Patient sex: M
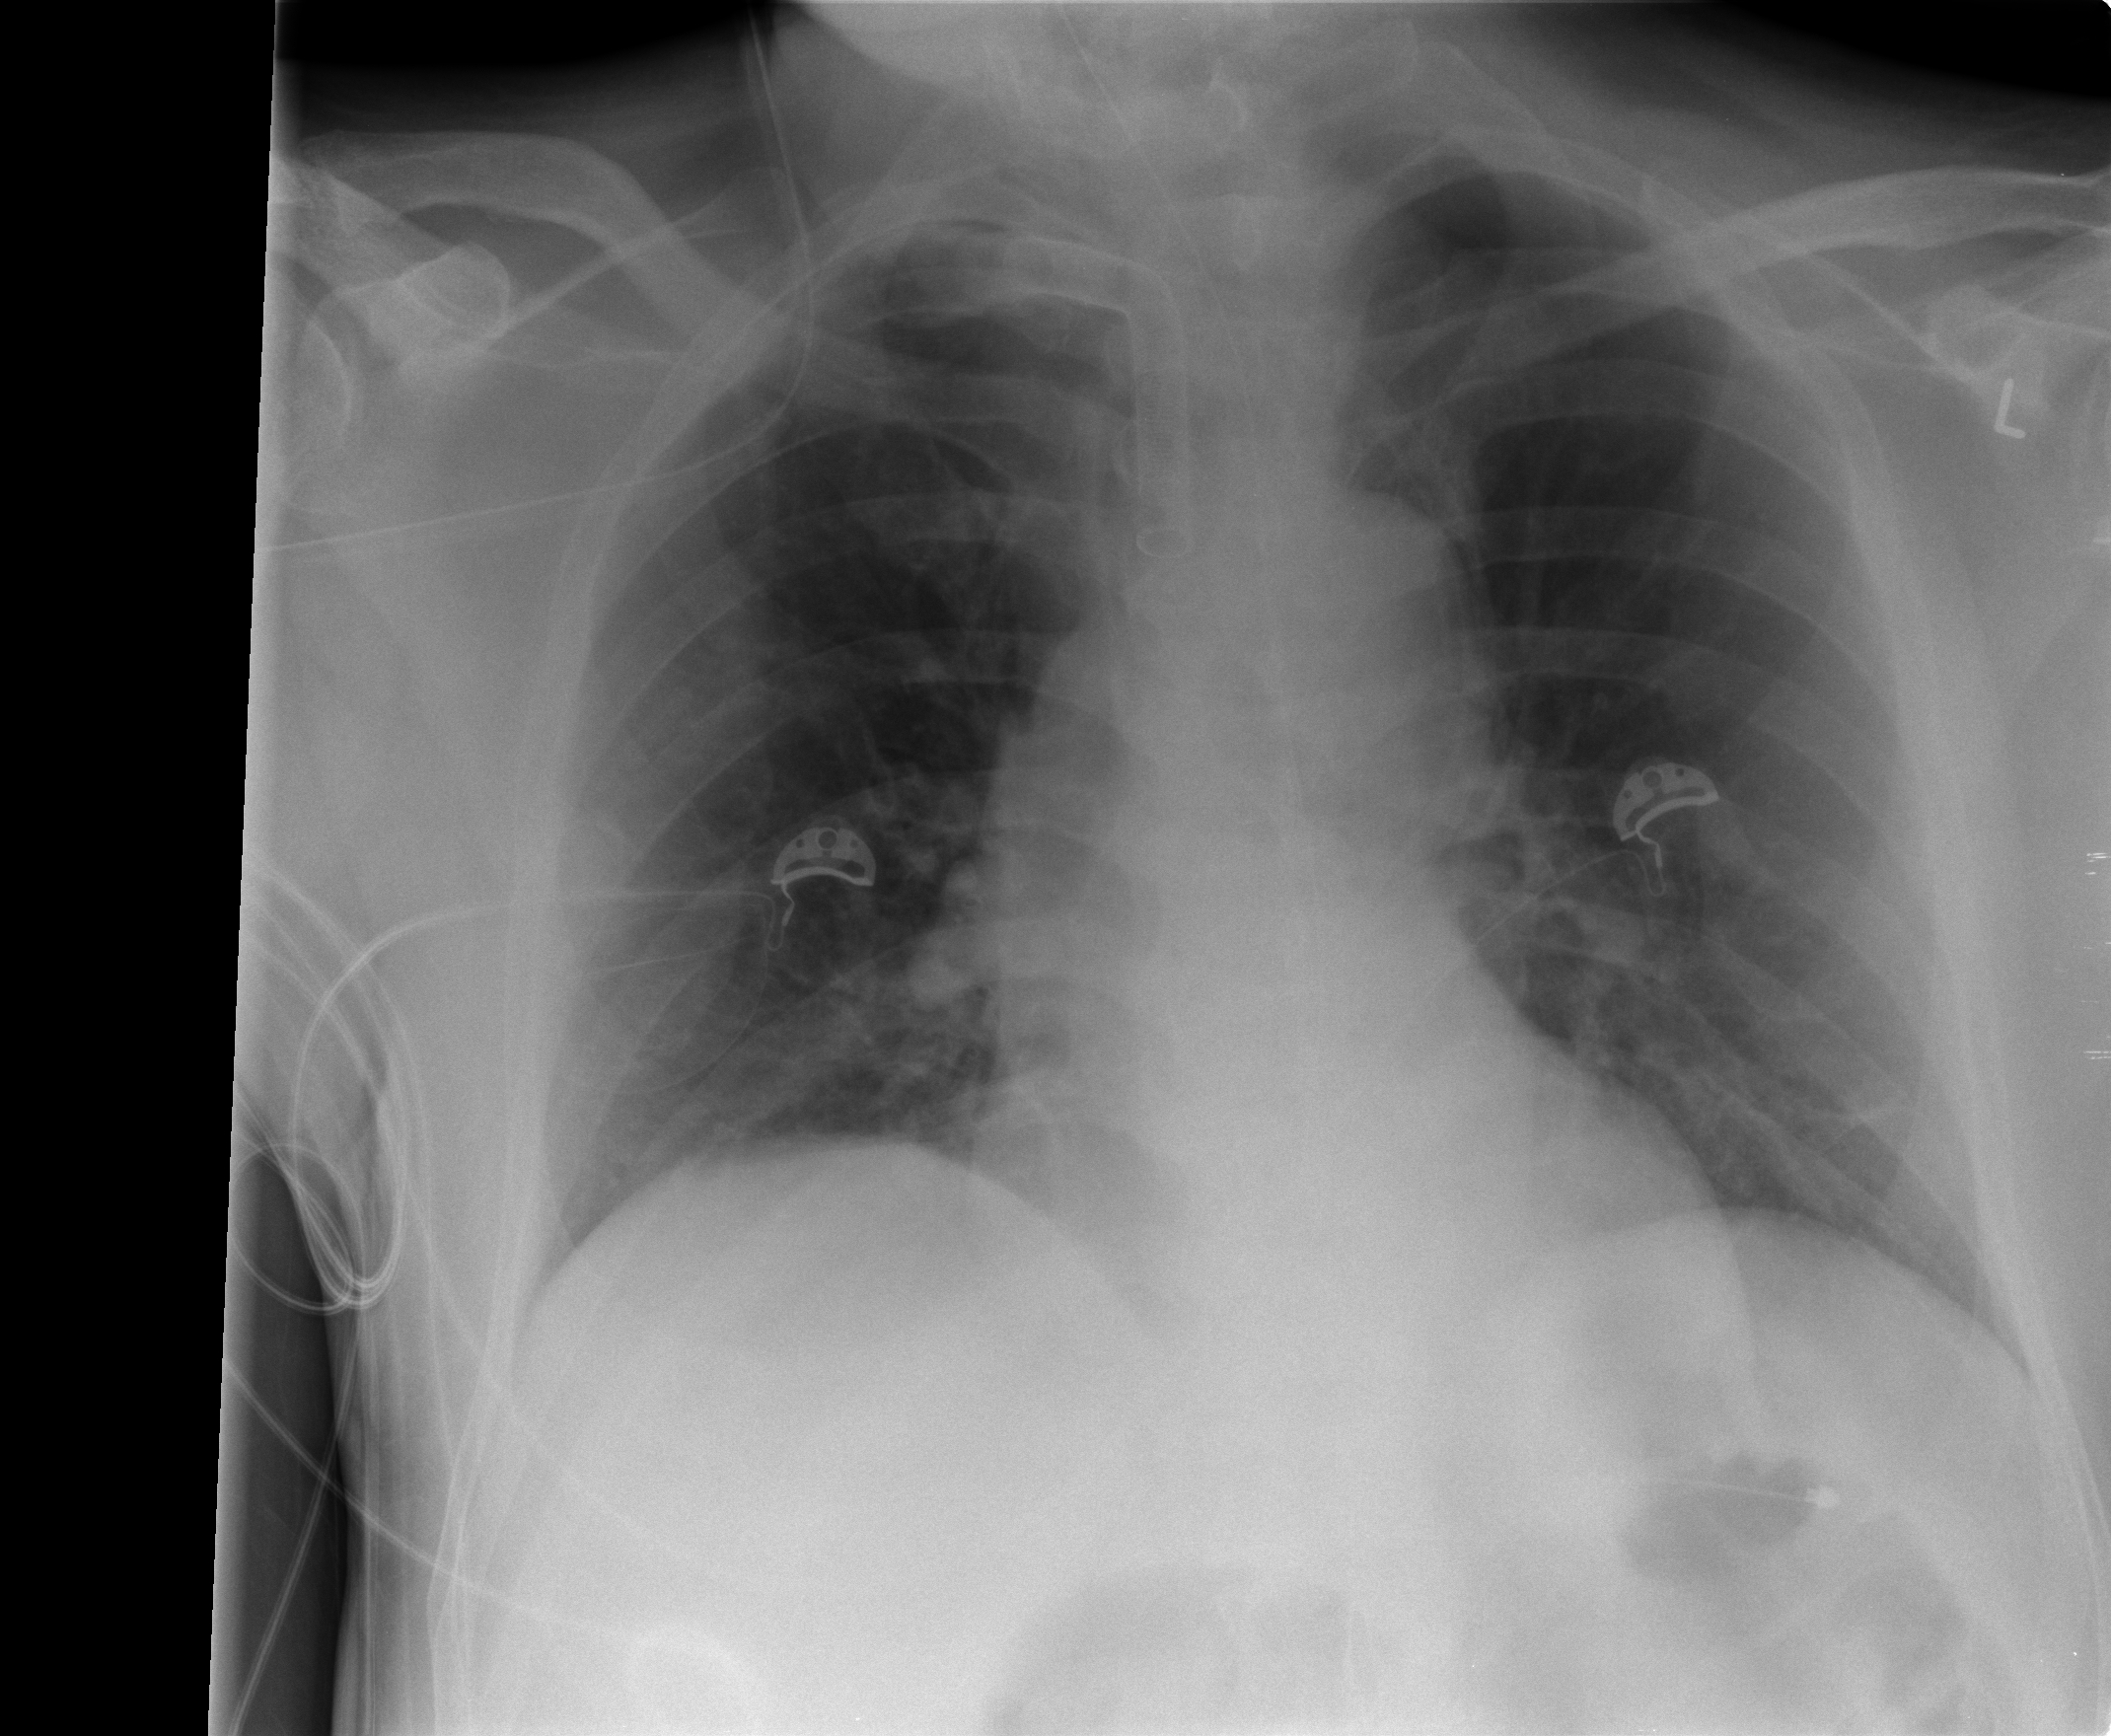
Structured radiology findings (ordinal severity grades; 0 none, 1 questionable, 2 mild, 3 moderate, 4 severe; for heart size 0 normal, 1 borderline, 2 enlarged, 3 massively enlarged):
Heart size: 0
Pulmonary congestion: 1
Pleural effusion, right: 1
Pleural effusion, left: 2
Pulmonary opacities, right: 1
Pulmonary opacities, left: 0
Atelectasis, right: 2
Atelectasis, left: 2